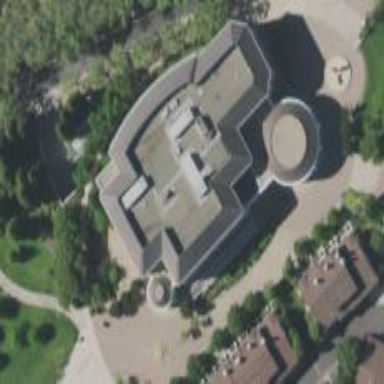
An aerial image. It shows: Town hall building.